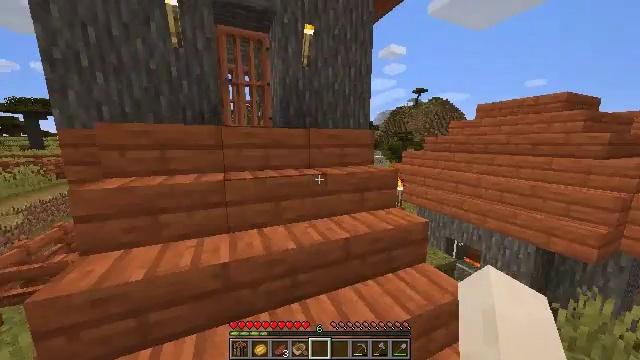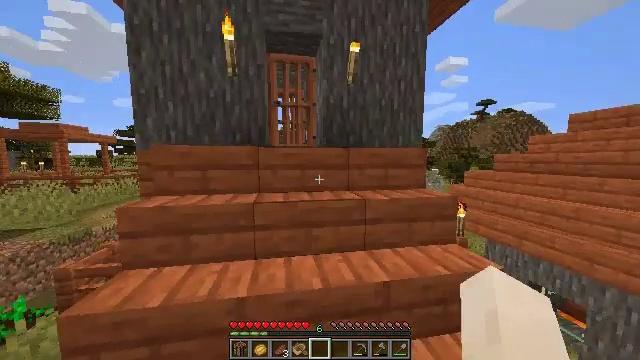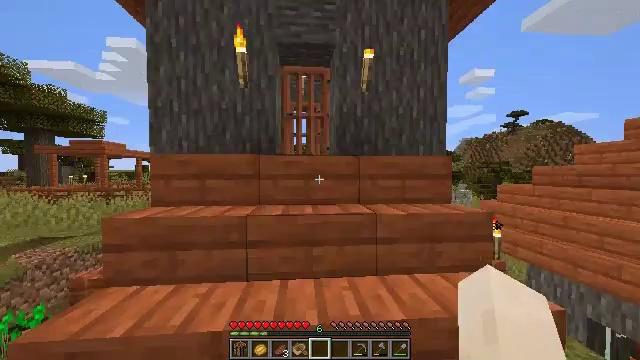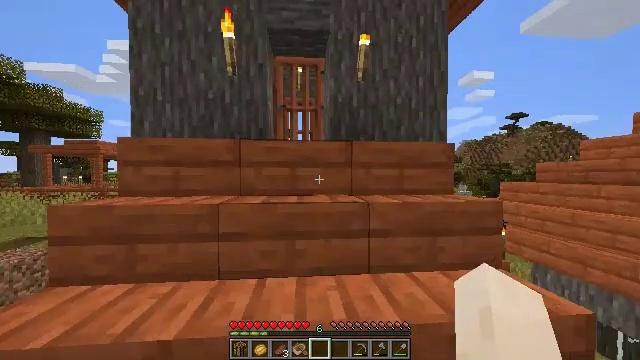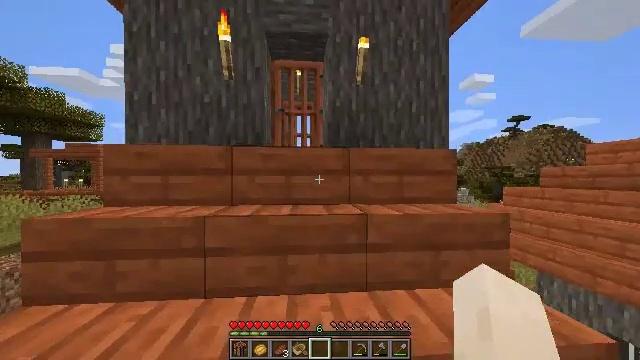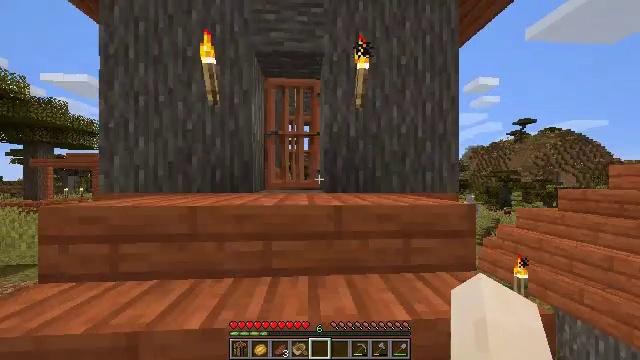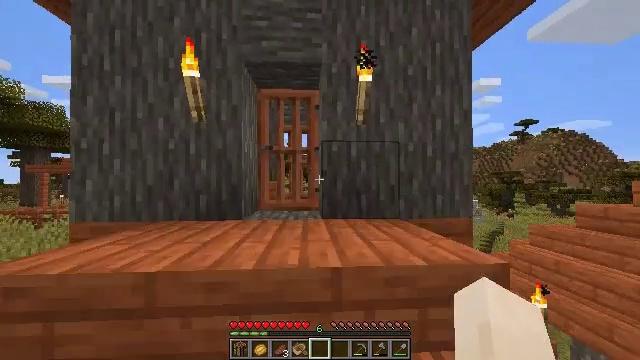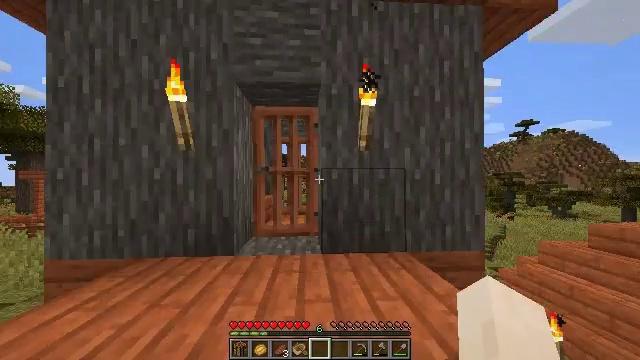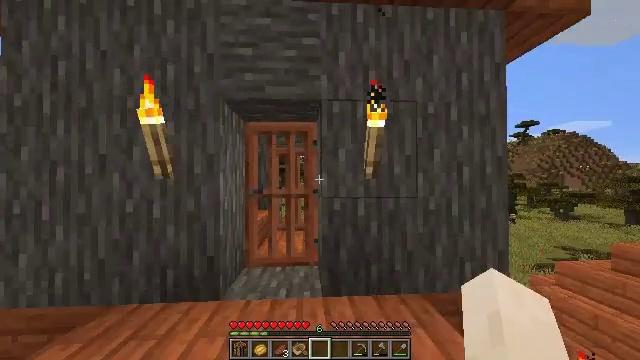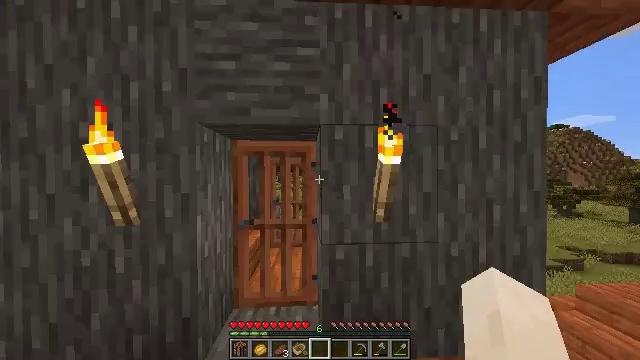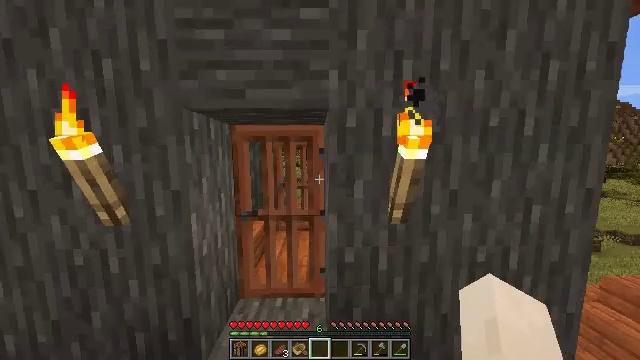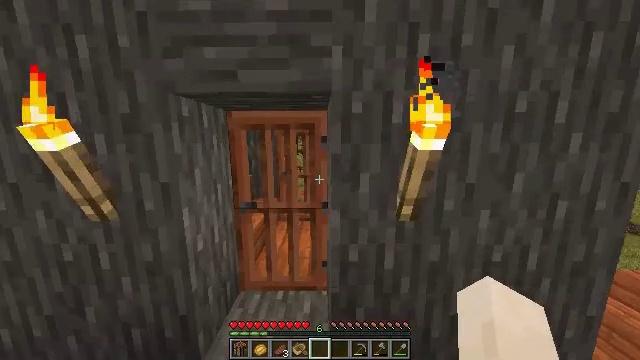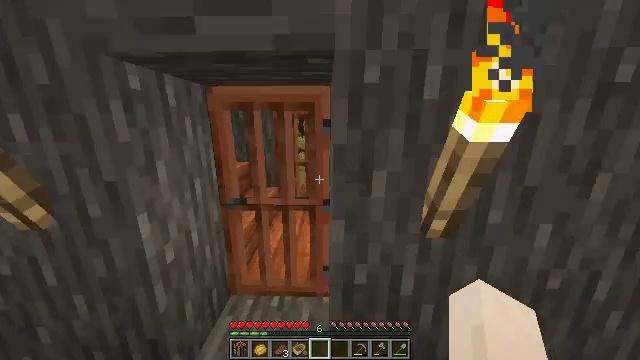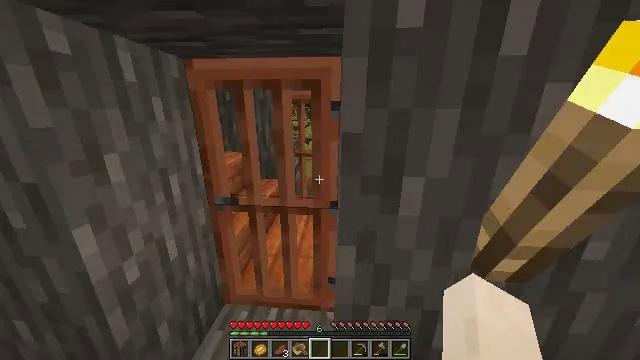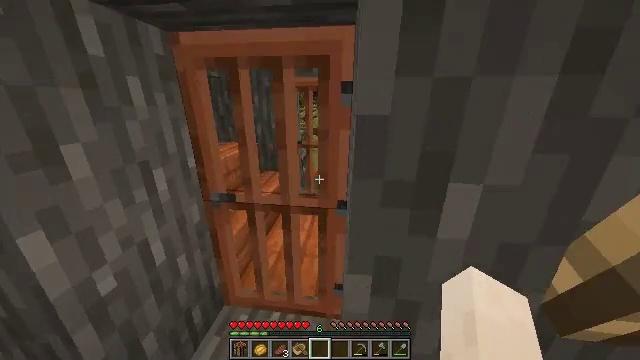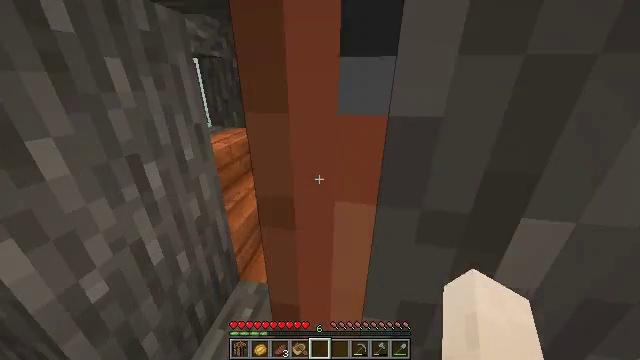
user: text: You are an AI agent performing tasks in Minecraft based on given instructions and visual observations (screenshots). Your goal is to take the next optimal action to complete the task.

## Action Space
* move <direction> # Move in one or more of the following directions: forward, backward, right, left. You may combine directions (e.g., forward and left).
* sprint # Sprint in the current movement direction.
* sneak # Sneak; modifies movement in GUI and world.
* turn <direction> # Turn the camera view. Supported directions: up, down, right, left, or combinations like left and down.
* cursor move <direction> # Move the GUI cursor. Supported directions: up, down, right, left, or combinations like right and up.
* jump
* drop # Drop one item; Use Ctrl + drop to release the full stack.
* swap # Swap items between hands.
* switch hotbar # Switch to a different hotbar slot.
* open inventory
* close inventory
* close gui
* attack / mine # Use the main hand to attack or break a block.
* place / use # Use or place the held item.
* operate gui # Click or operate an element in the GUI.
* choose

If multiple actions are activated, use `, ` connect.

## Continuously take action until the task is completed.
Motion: motion action
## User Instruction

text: Reclaim the acacia fence from a structure.
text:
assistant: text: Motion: move forward and move left, sprint, turn left and up
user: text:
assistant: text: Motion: move forward and move left, sprint, turn left and up
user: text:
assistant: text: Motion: move forward and move left, sprint
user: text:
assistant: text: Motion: move forward, sprint
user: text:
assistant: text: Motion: move forward, sprint, turn up
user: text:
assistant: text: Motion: move forward, sprint
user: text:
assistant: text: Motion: move forward, sprint
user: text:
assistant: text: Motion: move forward
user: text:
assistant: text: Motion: move forward, turn down
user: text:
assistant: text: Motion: move forward, turn left and down
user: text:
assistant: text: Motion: move forward, turn left and down
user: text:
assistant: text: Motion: move forward, turn left and down
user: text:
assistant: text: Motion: move forward, turn left and down
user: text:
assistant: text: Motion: move forward, turn left and down
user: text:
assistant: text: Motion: move forward, turn left and down, use / place
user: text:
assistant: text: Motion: move forward, turn down, use / place
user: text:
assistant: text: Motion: move forward, turn right, use / place
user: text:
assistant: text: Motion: move forward, use / place
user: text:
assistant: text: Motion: no_op
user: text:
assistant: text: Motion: move left
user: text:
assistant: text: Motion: move forward and move left
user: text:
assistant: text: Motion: move forward and move left
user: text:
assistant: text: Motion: move forward
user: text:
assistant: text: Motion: move forward, turn right
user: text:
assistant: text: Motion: move forward, turn right
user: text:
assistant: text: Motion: move forward, turn right
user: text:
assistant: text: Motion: move forward, turn right
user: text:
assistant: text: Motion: move forward, turn right
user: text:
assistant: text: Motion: move forward
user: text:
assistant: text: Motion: move forward, turn right and down